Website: bh-photo
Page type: customer-info-address
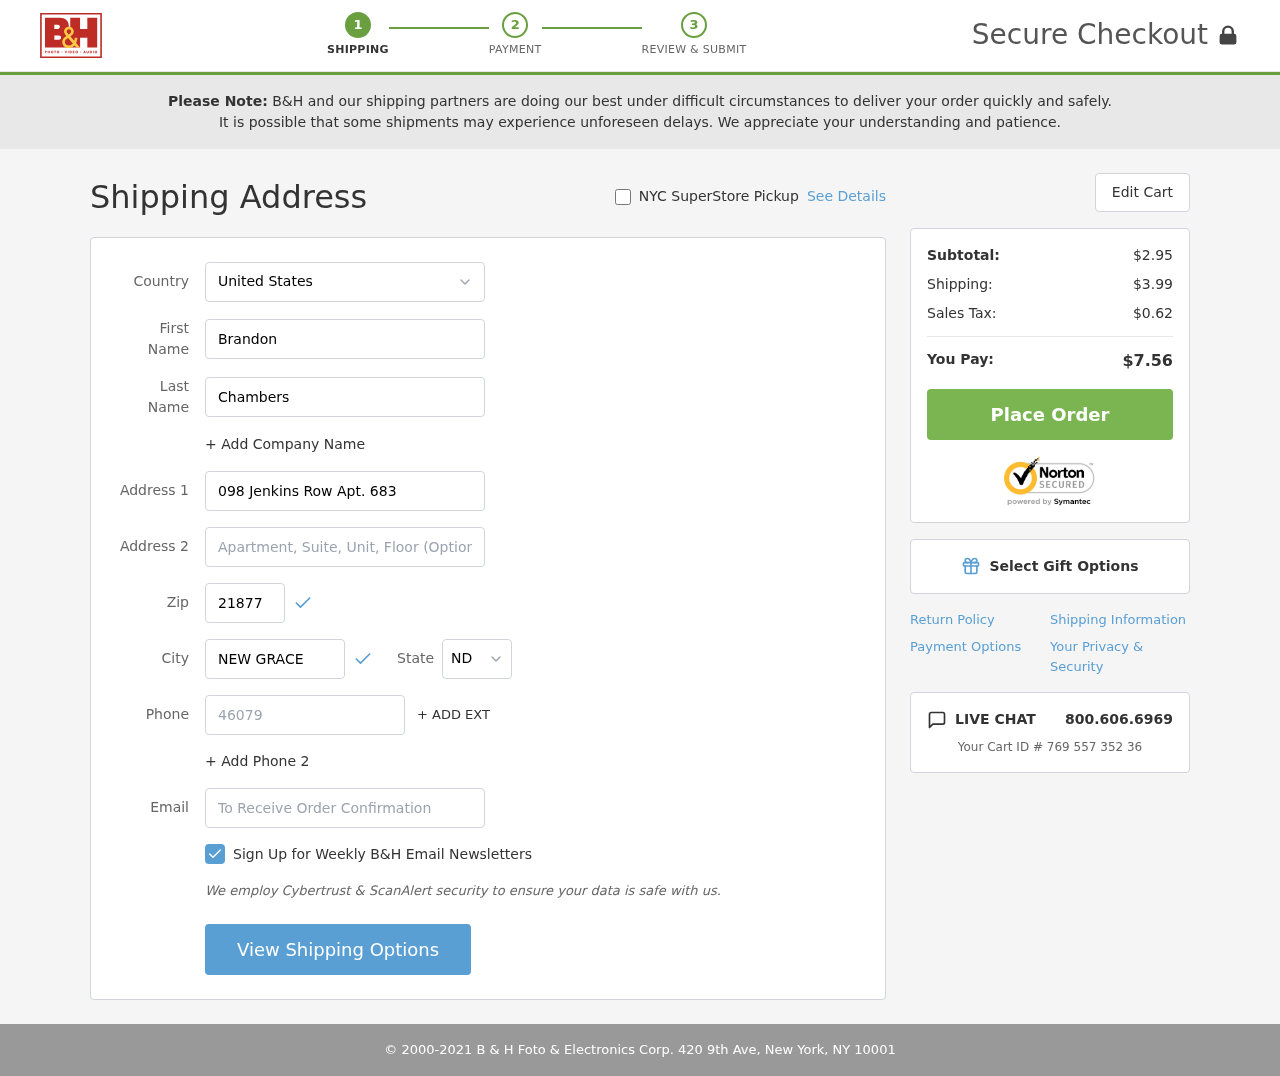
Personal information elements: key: PII_CITY
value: New Grace
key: PII_COUNTRY
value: United States
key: PII_EMAIL
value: bchambers@hotmail.com
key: PII_FIRSTNAME
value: Brandon
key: PII_LASTNAME
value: Chambers
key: PII_PHONE
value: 4607991084
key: PII_POSTCODE
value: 21877
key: PII_STATE_ABBR
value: ND
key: PII_STREET
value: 098 Jenkins Row Apt. 683
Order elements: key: ORDER_SUBTOTAL
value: $2.95
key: ORDER_SHIPPING_COST
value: $3.99
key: ORDER_TAX
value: $0.62
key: ORDER_TOTAL
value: $7.56
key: ORDER_ID
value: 769 557 352 36